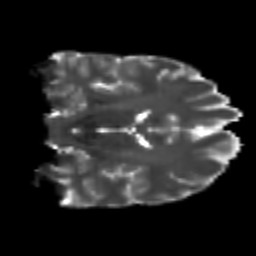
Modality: T2w
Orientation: coronal
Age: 26
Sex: male
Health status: healthy
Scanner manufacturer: philips
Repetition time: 7.474 s
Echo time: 0.08753 s